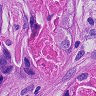
Metastatic tissue present: yes